【题型】选择题　【知识点】函数　【难度】easy
函数$f(x)$的导函数为$f'(x)$的图象如图所示，关于函数$f(x)$，下列说法不正确的是（\quad）

A. 函数在$(-1,1)$，$(3,+\infty)$上单调递增

B. 函数在$(-\infty,-1)$，$(1,3)$上单调递减

C. 函数存在两个极值点

D. 函数有最小值，但是无最大值

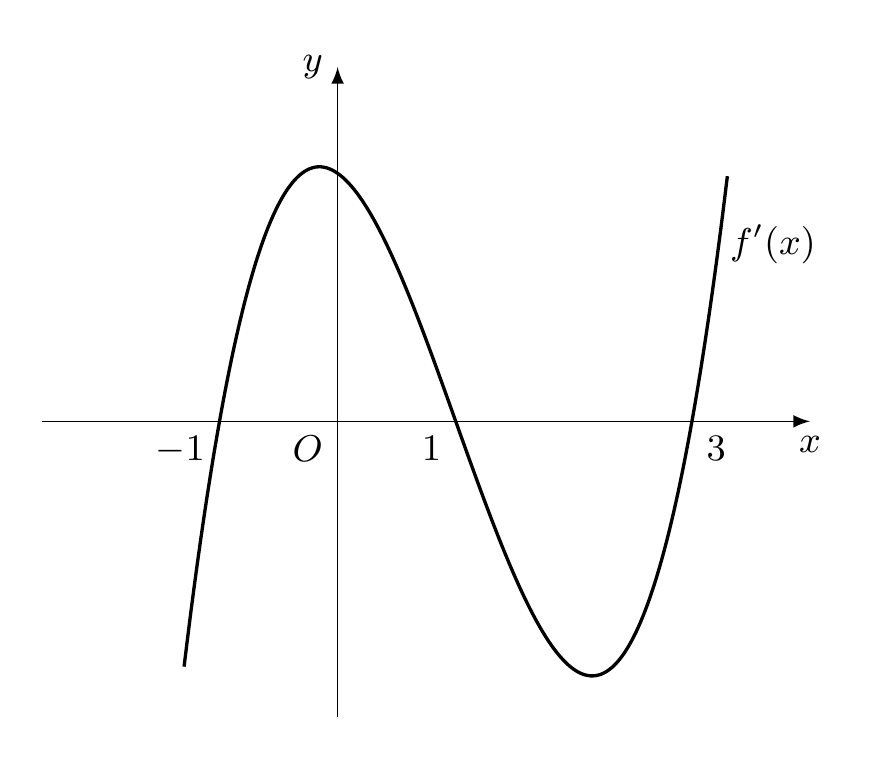
【解答】
\textbf{【答案】}$C$

\textbf{【分析】} 根据$f'(x)$的图象判断出$f(x)$的单调性、极值点、最值对选项进行分析，从而确定正确答案。

\textbf{【解答】} 解：根据$f'(x)$的图象可知，
函数在$(-1,1)$和$(3,+\infty)$上$f'(x)>0$，$f(x)$单调递增，A选项正确。
函数在$(-\infty,-1)$和$(1,3)$上$f'(x)<0$，$f(x)$单调递减，B选项正确。
所以$f(x)$的极小值点为$-1,3$，极大值点为$1$，C选项错误。
由上述分析可知，函数的最小值是$f(-1)$和$f(3)$两者中较小的一个，没有最大值，D选项正确。
故选选为：$C$。

\textbf{【点评】} 本题主要考查利用导函数研究函数的单调性、极值点、最值等基础知识础Basic基础和 mathematicSim 知识，属于中档题。